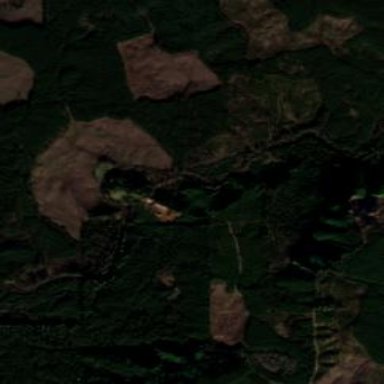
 likely man-made clearing in the landscape."